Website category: restaurant
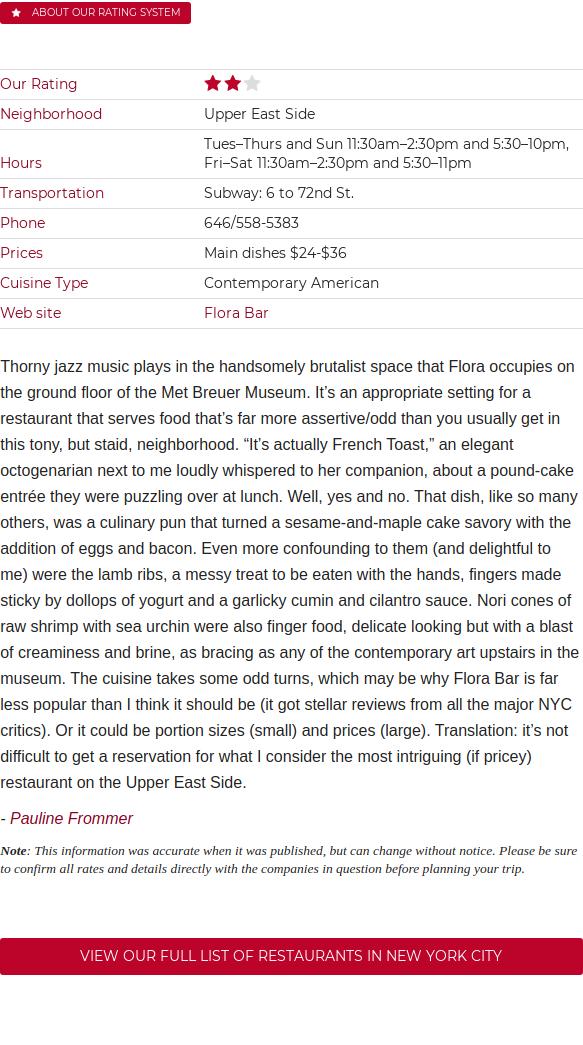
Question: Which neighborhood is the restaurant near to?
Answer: Upper East Side

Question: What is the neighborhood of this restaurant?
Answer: Upper East Side

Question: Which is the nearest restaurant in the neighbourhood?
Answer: Upper East Side

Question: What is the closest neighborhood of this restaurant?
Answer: Upper East Side

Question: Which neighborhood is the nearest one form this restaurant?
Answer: Upper East Side

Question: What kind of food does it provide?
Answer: Contemporary American

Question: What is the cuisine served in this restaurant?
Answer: Contemporary American

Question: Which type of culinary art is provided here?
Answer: Contemporary American

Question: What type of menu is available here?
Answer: Contemporary American

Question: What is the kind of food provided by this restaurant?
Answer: Contemporary American

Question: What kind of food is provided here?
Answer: Contemporary American

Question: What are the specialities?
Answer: Contemporary American

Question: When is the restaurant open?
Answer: TuesThurs and Sun 11:30am2:30pm and 5:3010pm, FriSat 11:30am2:30pm and 5:3011pm

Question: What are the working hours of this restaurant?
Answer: TuesThurs and Sun 11:30am2:30pm and 5:3010pm, FriSat 11:30am2:30pm and 5:3011pm

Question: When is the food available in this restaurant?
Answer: TuesThurs and Sun 11:30am2:30pm and 5:3010pm, FriSat 11:30am2:30pm and 5:3011pm

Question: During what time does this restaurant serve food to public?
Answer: TuesThurs and Sun 11:30am2:30pm and 5:3010pm, FriSat 11:30am2:30pm and 5:3011pm

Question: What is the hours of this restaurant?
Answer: TuesThurs and Sun 11:30am2:30pm and 5:3010pm, FriSat 11:30am2:30pm and 5:3011pm

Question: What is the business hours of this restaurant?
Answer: TuesThurs and Sun 11:30am2:30pm and 5:3010pm, FriSat 11:30am2:30pm and 5:3011pm

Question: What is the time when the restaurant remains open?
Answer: TuesThurs and Sun 11:30am2:30pm and 5:3010pm, FriSat 11:30am2:30pm and 5:3011pm

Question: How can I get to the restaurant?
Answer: Subway: 6 to 72nd St.

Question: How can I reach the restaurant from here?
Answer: Subway: 6 to 72nd St.

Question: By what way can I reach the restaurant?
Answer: Subway: 6 to 72nd St.

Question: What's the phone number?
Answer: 646/558-5383

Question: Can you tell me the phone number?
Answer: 646/558-5383

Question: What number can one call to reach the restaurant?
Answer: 646/558-5383

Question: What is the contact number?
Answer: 646/558-5383

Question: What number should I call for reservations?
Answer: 646/558-5383

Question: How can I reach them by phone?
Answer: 646/558-5383

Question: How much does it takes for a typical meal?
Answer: Main dishes $24-$36

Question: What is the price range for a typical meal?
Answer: Main dishes $24-$36

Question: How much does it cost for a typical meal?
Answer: Main dishes $24-$36

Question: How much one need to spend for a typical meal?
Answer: Main dishes $24-$36